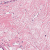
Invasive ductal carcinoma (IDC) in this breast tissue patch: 0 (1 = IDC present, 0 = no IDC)